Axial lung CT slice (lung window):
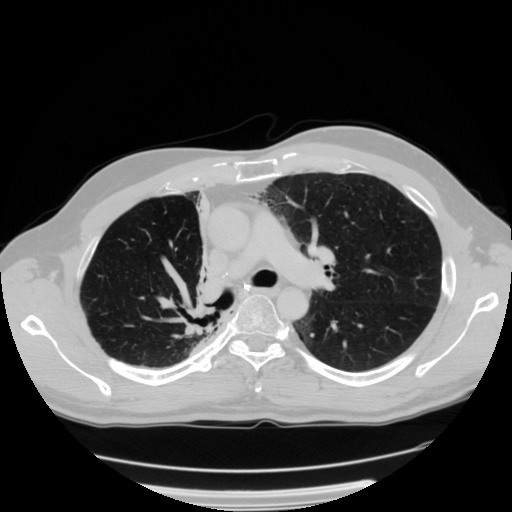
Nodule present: no